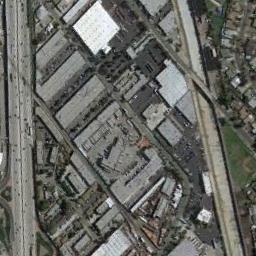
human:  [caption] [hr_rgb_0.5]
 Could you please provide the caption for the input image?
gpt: Part of the building in the industrial area has a white roof .

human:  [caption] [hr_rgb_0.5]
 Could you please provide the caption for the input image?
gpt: Plants and roads in an industrial area with open-air equipment and items .

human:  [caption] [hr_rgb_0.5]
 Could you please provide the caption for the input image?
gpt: The industrial area has lots of workshops of different sizes and a green area and some roads go through the industrial area .

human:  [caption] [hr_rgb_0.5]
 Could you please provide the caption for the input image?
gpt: There are many houses in the industrial area .

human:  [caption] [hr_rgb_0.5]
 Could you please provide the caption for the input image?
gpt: There are some gray buildings on the industrial area beside a freeway .